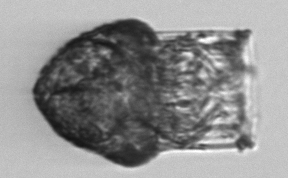
Label: Dictyocysta